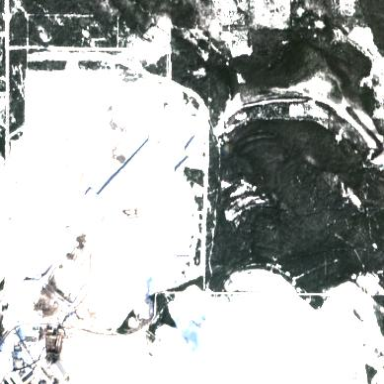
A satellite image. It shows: Quarry area.